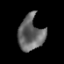
Tissue: prostate
Cell type: T cells
Senescence score: 0.1428
Nuclear area (px): 831
Mean DAPI intensity: 103.628